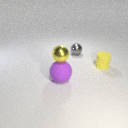
small yellow rubber cylinder to the right of small gray metal sphere